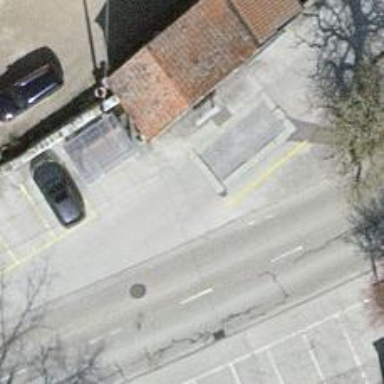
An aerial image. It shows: Bus stop with platform for public transport.